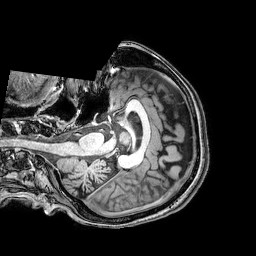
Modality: T1w
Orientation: axial
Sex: female
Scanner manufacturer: philips
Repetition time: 0.008232 s
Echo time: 0.00377 s